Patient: sex M, age 78
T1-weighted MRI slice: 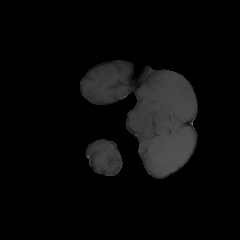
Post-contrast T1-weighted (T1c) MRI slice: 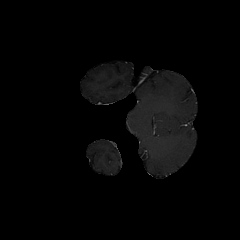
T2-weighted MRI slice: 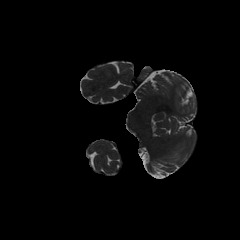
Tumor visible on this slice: no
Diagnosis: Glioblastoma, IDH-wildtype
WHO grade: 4